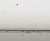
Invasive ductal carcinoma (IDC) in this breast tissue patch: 0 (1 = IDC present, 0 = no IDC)